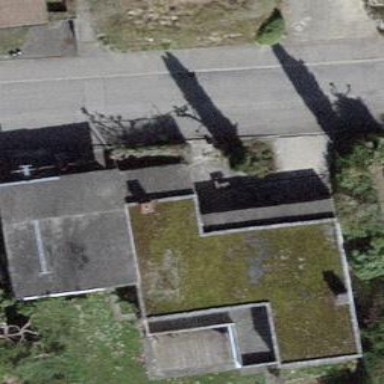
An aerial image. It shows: Building with flat roof.